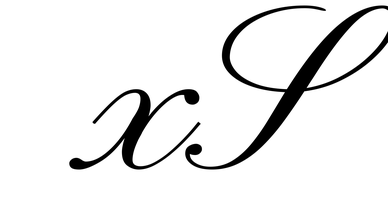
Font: PinyonScript-Regular